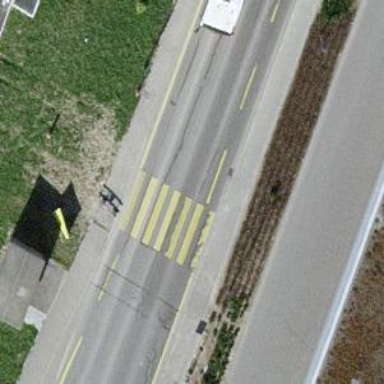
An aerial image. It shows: Zebra crossing on the road.